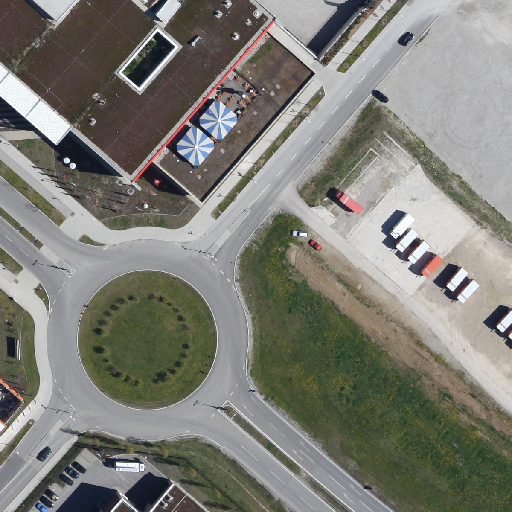
Referring expression: car driving on the road